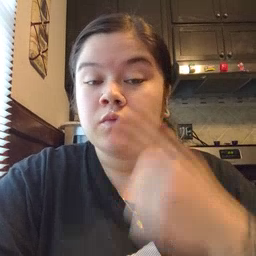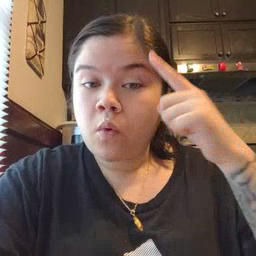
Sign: for